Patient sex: M
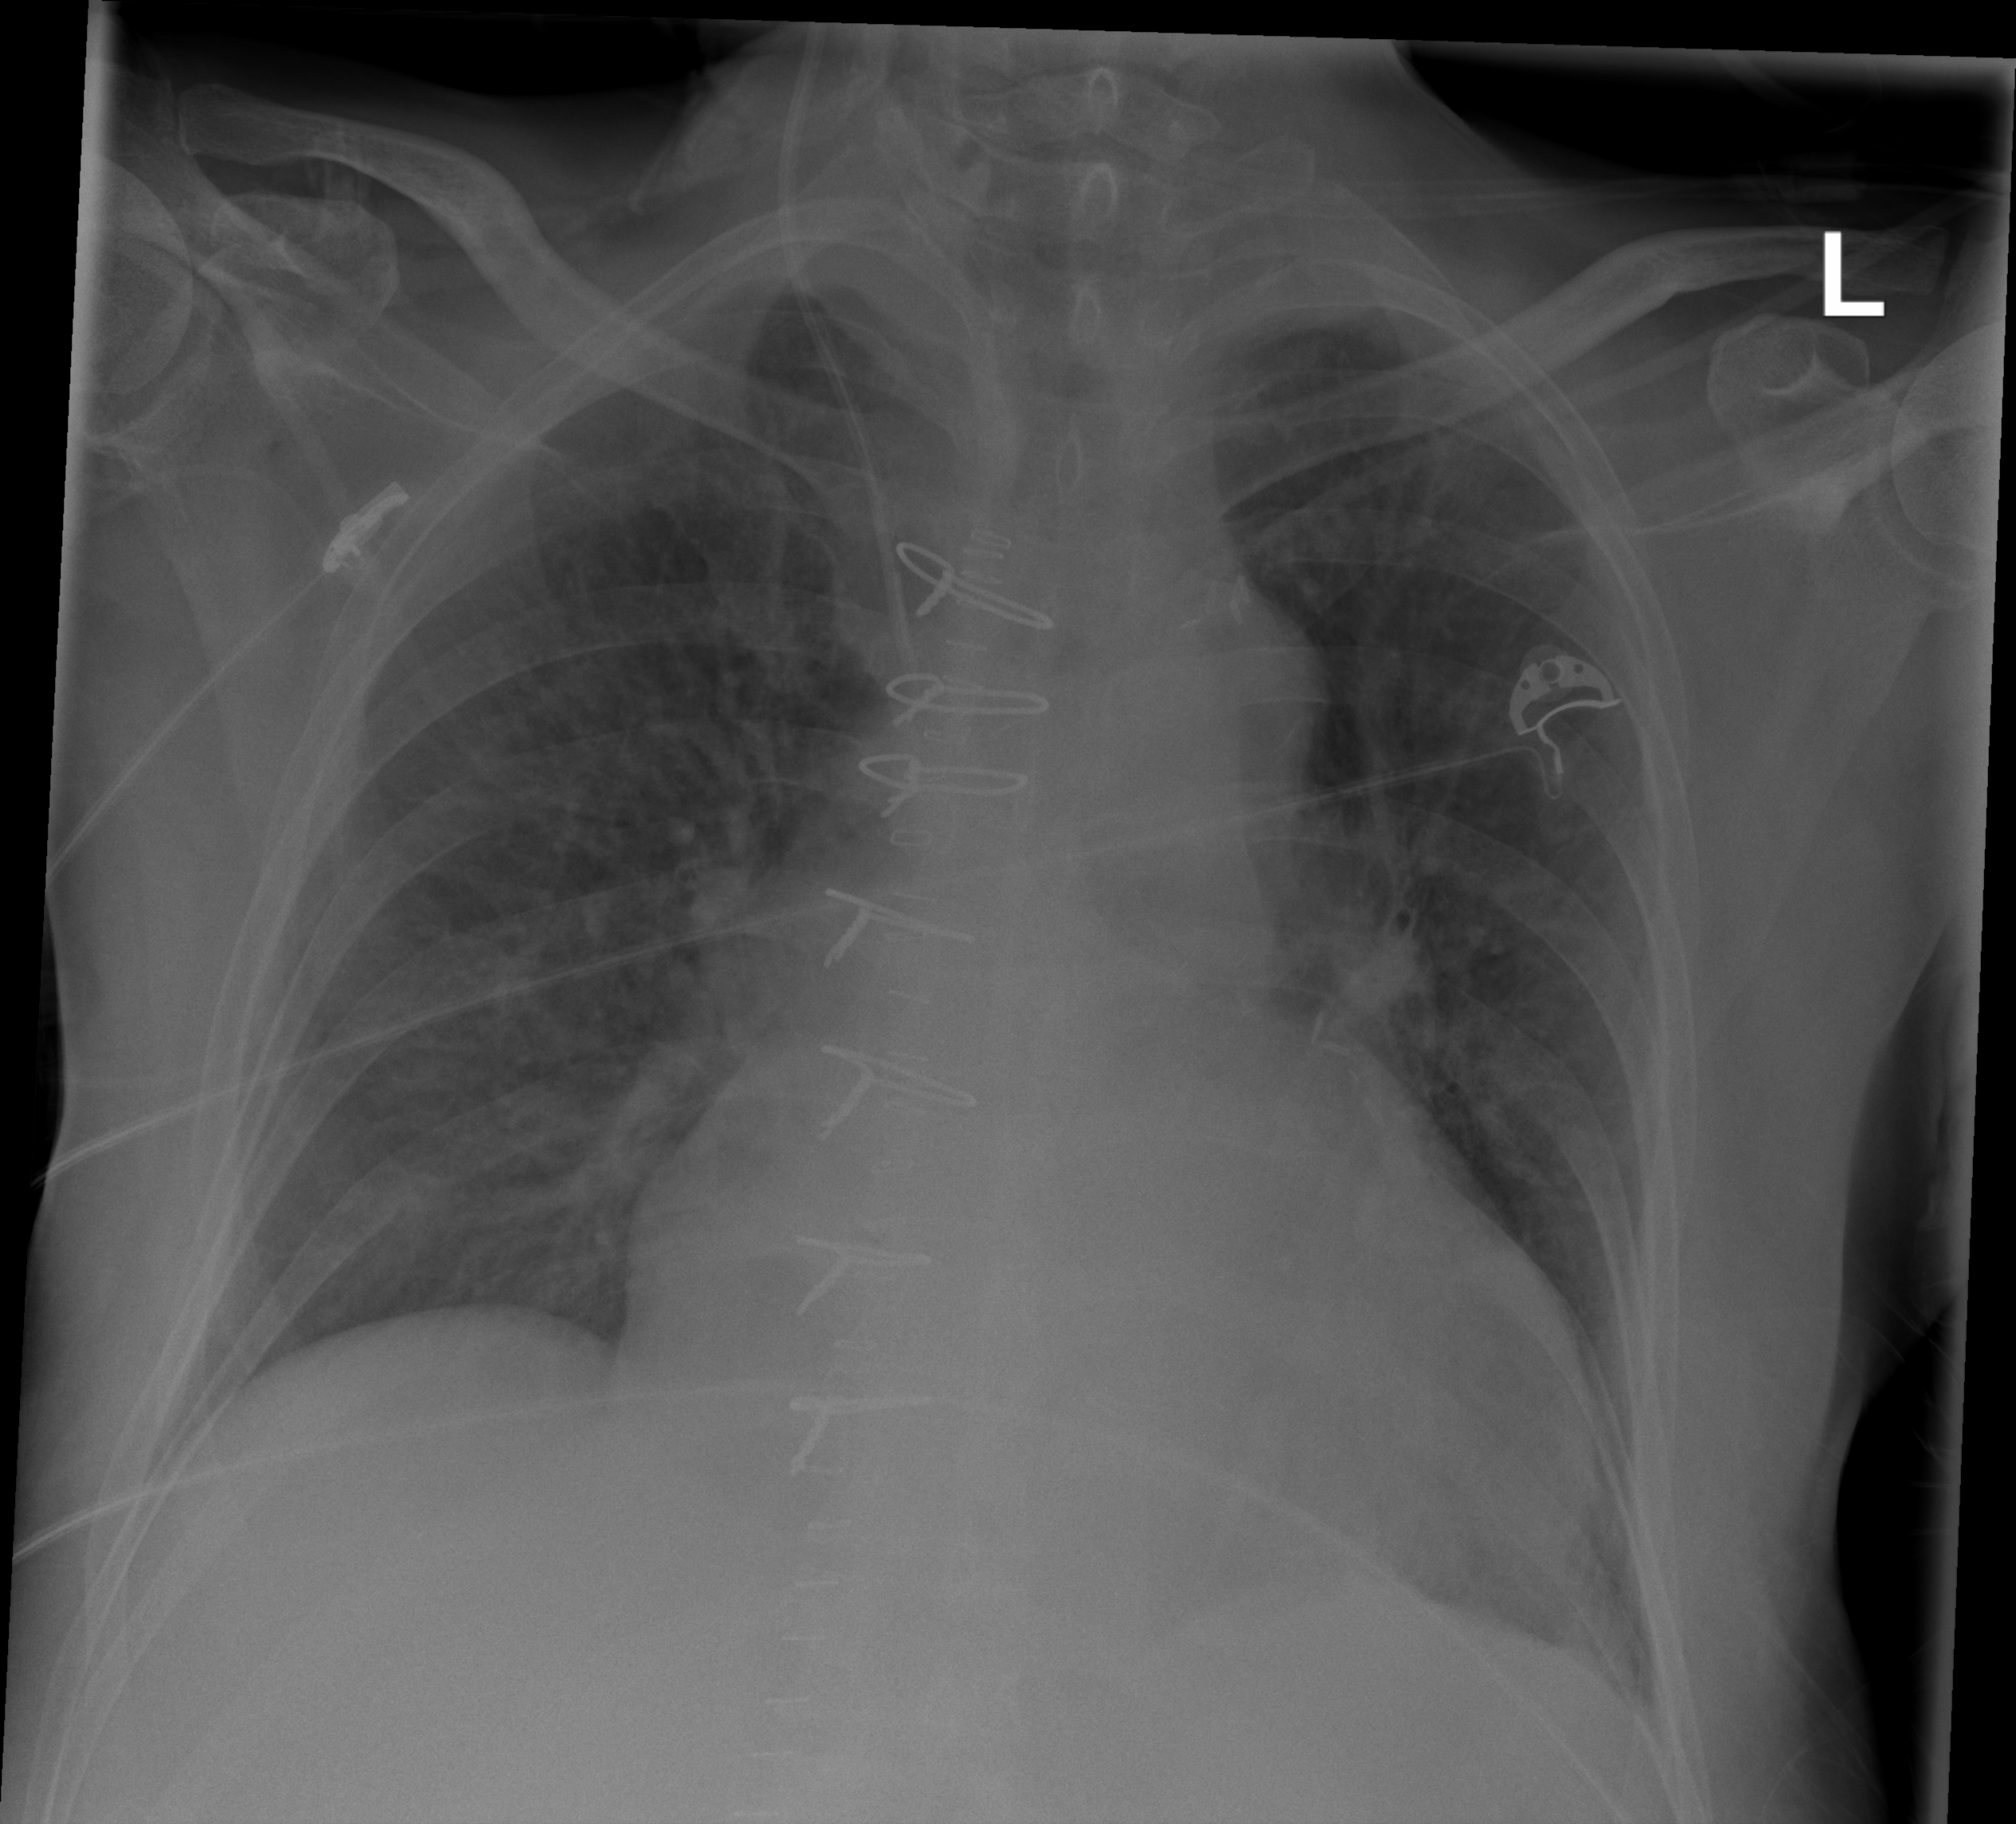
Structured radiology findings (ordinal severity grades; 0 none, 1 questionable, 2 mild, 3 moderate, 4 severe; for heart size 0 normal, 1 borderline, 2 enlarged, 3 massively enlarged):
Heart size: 2
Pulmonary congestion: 2
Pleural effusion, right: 1
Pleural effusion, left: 2
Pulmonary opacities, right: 0
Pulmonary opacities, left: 0
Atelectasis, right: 2
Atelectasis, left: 2